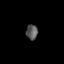
Tissue: lung
Cell type: Others
Senescence score: 0.1552
Nuclear area (px): 169
Mean DAPI intensity: 87.982